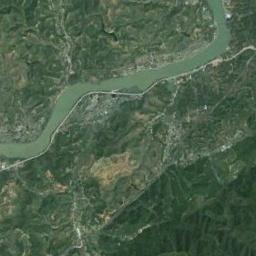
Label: river